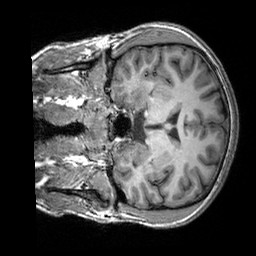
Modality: T1w
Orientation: coronal
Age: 20
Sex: male
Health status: healthy
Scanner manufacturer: siemens
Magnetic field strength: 3 T
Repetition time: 2.3 s
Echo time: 0.00303 s